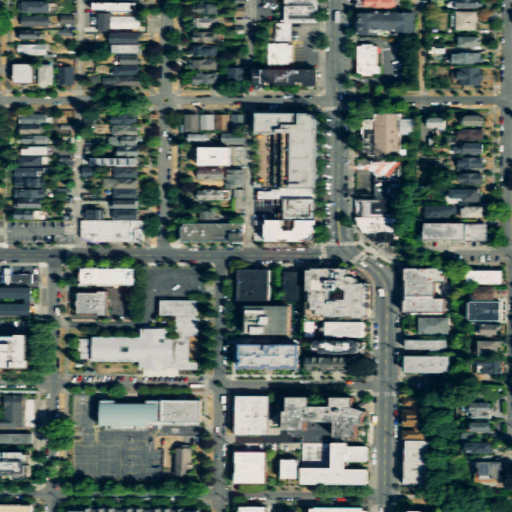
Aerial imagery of mountain in Washington named Queen Anne Hill containing high intensity development, medium intensity development, and low intensity development